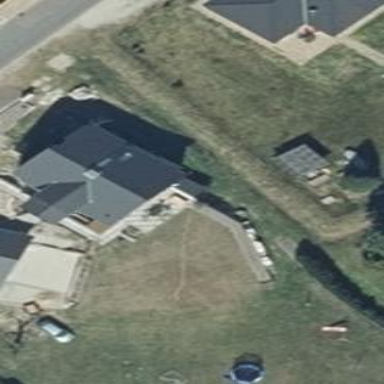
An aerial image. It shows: Simple house.